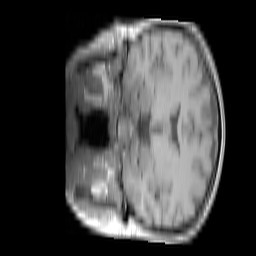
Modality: T1w
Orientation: coronal
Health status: ill
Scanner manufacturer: siemens
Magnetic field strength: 3 T
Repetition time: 0.44 s
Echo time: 0.00266 s